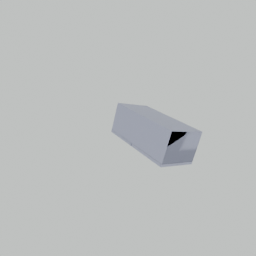
Label: appliances